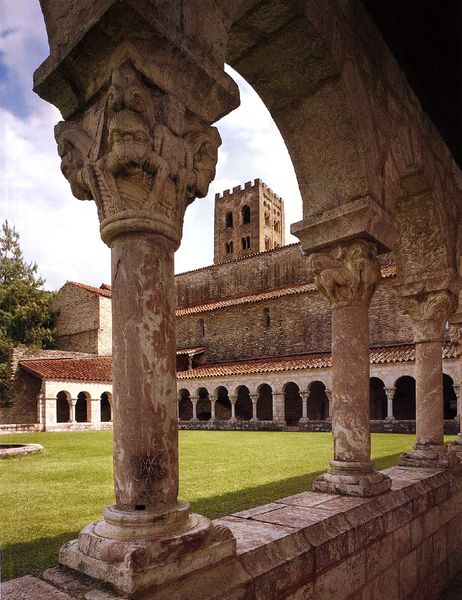
Titel: St-Michel-de-Cuxa
Standort: Prades (EU - F)
Schlagwörter: baum, himmel, schatten, weiß, wolken, bäume, gelb, grün, kirchturm, braun, fenster, hell, licht, marmor, pfeiler, schwarz, säule, säulen, blick, dach, gras, haus, park, rasen, rot, tiere, wiese, ornament, architektur, stein, kirche, gold, brunnen, turm, garten, bogen, mauer, ziegel, tag, backstein, hof, figuren, rundbogen, verzierung, halle, foto, fotografie, gang, arkade, innenhof, burg, kloster, kathedrale, kapitell, schnitzerei, antik, romanik, ziegeldach, klostergarten, wolkne, abtei, schaft, grotesk, römisch, kapitel, säulengang, bauwerk, kreuzgang, atrium, steinmetzarbeit, rundgang, nartex, korridor, klosterhof, kartell, kathedralee